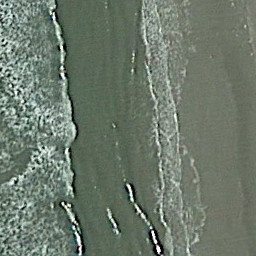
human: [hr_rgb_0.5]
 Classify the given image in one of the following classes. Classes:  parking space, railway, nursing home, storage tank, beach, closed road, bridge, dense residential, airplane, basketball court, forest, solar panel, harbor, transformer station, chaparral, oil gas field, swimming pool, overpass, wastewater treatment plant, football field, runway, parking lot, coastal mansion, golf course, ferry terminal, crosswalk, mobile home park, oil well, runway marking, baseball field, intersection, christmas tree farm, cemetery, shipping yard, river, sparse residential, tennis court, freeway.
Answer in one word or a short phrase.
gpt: beach